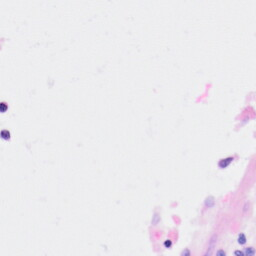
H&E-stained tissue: Kidney